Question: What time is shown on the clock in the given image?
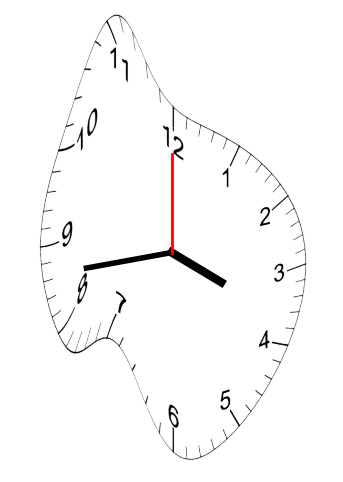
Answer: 03:43:00